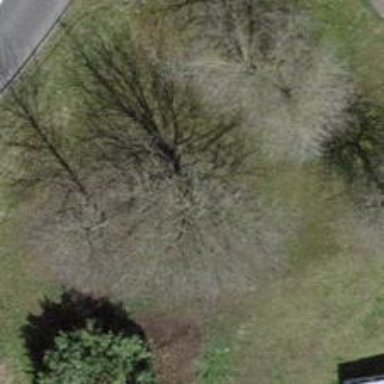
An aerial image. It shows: Broadleaved deciduous tree located in park.